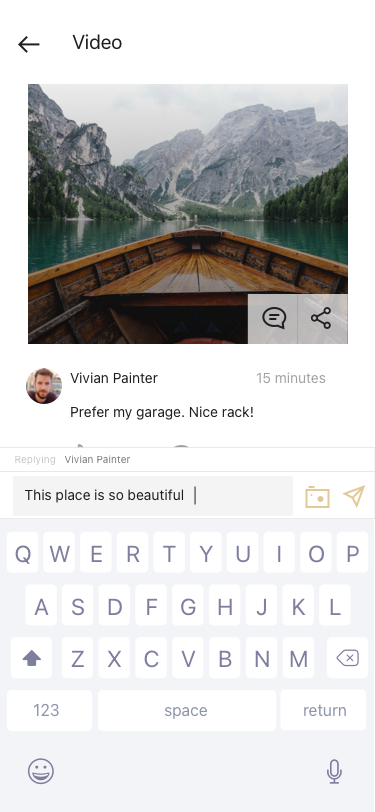
Text in this UI design:
Vivian Painter
Prefer my garage. Nice rack!
15 minutes
Like
Reply
This place is so beautiful
Replying
Vivian Painter
Video
return
space
123
M
N
B
V
C
X
Z
L
K
J
H
G
F
D
S
A
P
O
I
U
Y
T
R
E
W
Q